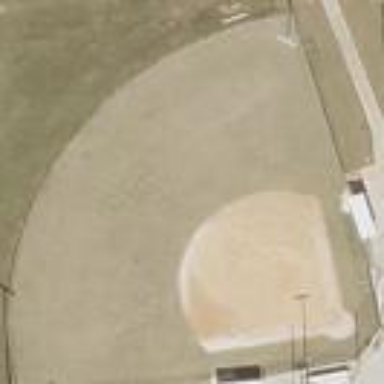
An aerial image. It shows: Baseball pitch for leisure land.